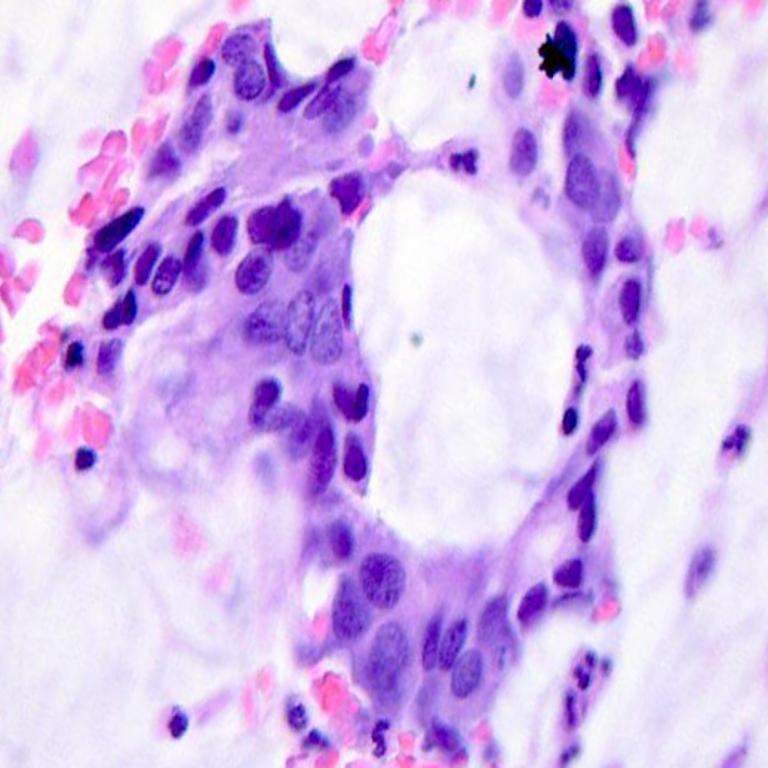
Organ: colon
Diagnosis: adenocarcinomas